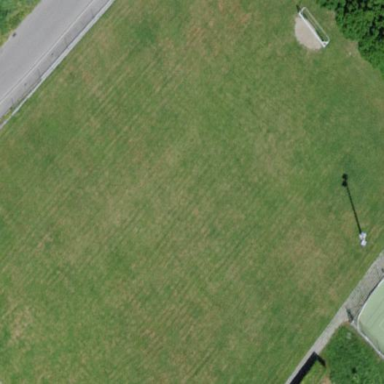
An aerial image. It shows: Grass pitch designated for soccer.